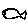
Label: fish